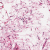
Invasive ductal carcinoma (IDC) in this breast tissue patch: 0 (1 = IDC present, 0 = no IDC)